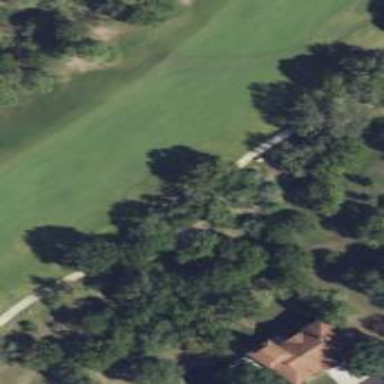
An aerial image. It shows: Path designated for golf carts.